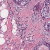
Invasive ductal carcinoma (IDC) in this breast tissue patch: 0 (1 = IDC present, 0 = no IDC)